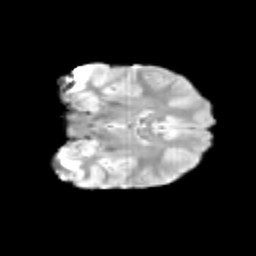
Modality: T2w
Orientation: coronal
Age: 11
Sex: female
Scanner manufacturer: siemens
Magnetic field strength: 3 T
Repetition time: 3.8 s
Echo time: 0.07 s